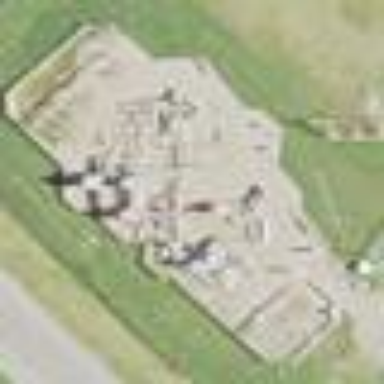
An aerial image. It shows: Playground area for leisure activities on the land.